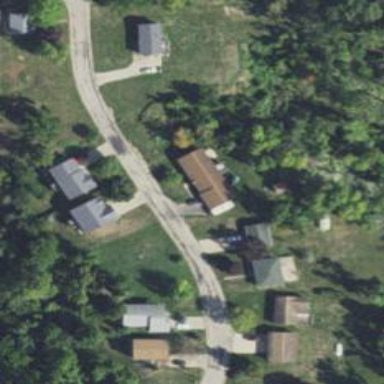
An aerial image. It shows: Residential road.